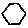
Label: hexagon